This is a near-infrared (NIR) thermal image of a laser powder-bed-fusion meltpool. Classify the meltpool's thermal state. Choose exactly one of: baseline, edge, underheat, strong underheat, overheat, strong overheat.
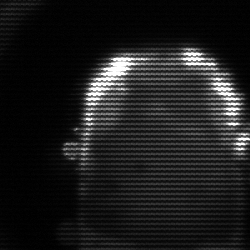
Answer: baseline